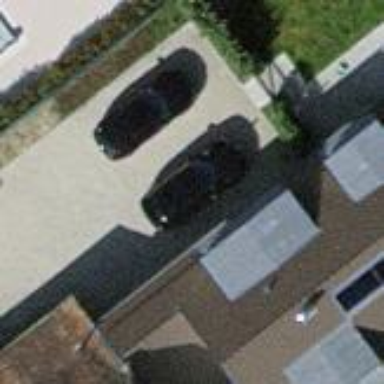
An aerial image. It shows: Garage building.